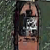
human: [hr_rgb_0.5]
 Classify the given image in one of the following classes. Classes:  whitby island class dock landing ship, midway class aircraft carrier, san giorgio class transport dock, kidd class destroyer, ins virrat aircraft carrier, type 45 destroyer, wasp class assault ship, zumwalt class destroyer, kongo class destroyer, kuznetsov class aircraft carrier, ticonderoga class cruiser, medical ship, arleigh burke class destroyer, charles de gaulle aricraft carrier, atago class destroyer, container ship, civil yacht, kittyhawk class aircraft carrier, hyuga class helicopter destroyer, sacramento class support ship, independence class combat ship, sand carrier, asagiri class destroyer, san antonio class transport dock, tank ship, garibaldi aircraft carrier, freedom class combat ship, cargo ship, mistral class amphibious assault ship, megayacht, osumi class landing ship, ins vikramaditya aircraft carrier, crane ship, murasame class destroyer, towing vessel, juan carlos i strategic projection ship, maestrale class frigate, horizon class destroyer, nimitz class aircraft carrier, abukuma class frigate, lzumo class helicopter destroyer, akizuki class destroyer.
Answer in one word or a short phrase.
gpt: Towing vessel